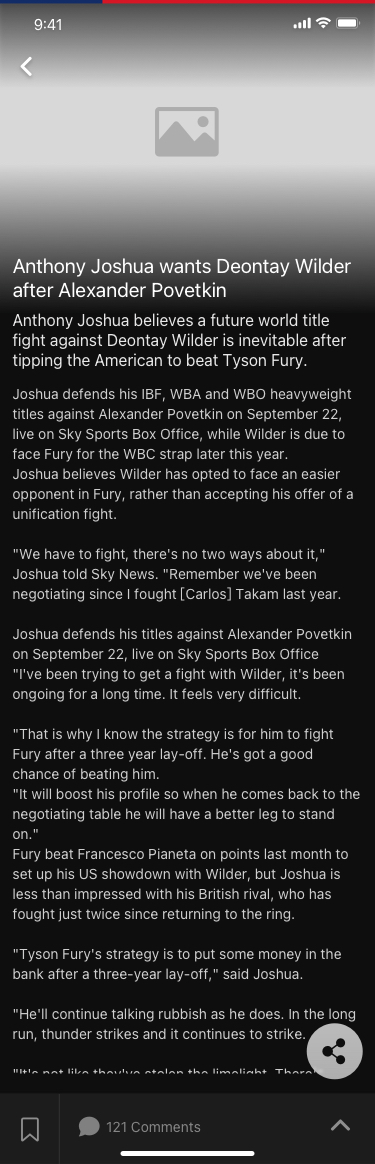
Text in this UI design:
Joshua defends his IBF, WBA and WBO heavyweight titles against Alexander Povetkin on September 22, live on Sky Sports Box Office, while Wilder is due to face Fury for the WBC strap later this year.
Joshua believes Wilder has opted to face an easier opponent in Fury, rather than accepting his offer of a unification fight.

"We have to fight, there's no two ways about it," Joshua told Sky News. "Remember we've been negotiating since I fought [Carlos] Takam last year.

Joshua defends his titles against Alexander Povetkin on September 22, live on Sky Sports Box Office
"I've been trying to get a fight with Wilder, it's been ongoing for a long time. It feels very difficult.

"That is why I know the strategy is for him to fight Fury after a three year lay-off. He's got a good chance of beating him.
"It will boost his profile so when he comes back to the negotiating table he will have a better leg to stand on."
Fury beat Francesco Pianeta on points last month to set up his US showdown with Wilder, but Joshua is less than impressed with his British rival, who has fought just twice since returning to the ring.

"Tyson Fury's strategy is to put some money in the bank after a three-year lay-off," said Joshua.

"He'll continue talking rubbish as he does. In the long run, thunder strikes and it continues to strike.

"It's not like they've stolen the limelight. There's enough on the table for everyone to eat, in my opinion."
Anthony Joshua believes a future world title fight against Deontay Wilder is inevitable after tipping the American to beat Tyson Fury.
Anthony Joshua wants Deontay Wilder after Alexander Povetkin